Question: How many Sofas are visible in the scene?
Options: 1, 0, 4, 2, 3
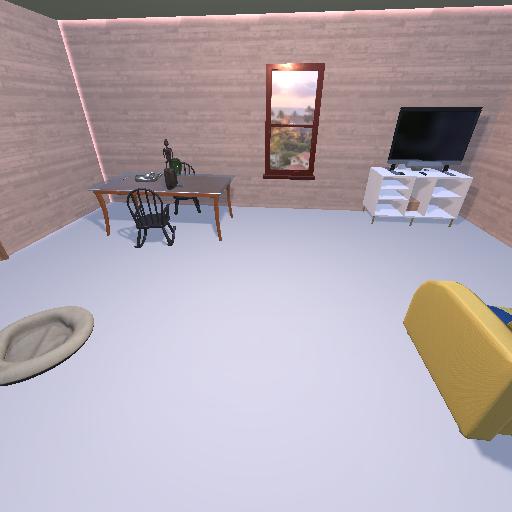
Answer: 1